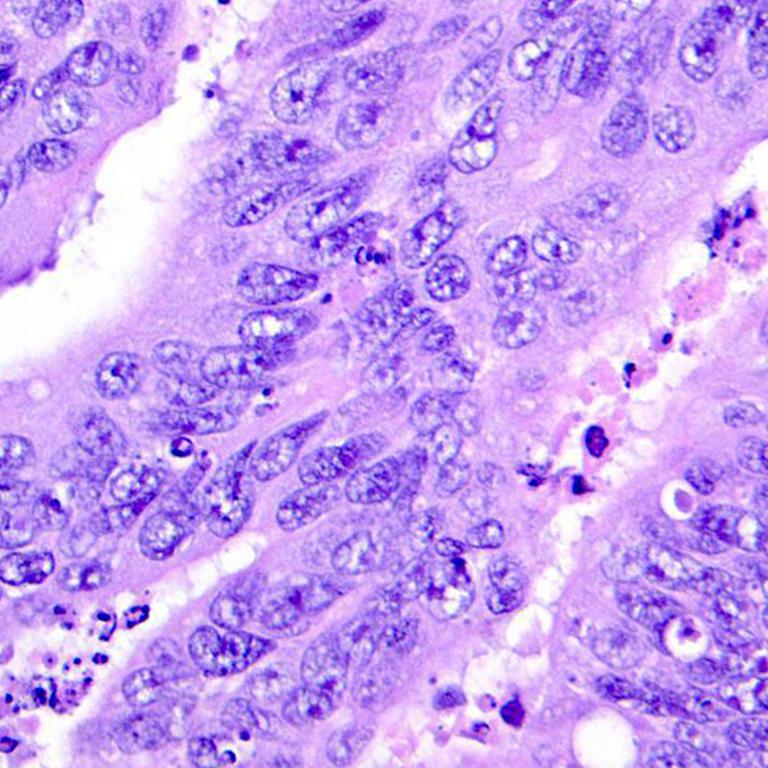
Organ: colon
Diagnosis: adenocarcinomas